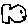
Label: fish